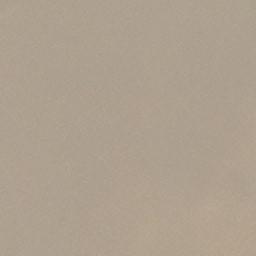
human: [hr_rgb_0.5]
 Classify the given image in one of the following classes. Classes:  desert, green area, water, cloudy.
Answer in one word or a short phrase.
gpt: desert